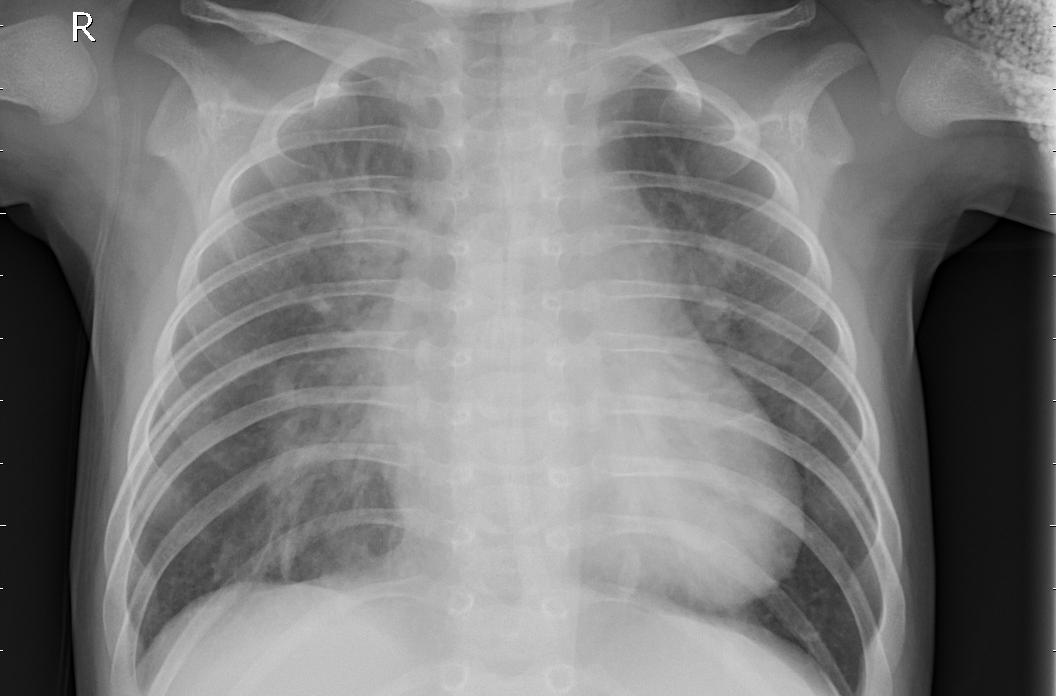
Diagnosis: PNEUMONIA